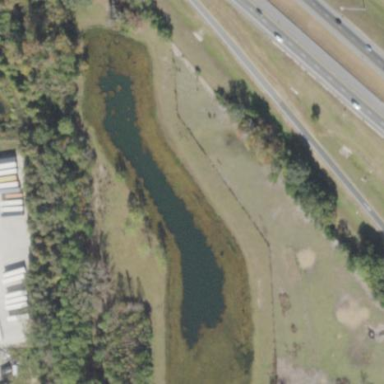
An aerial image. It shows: Retention basin filled with water.